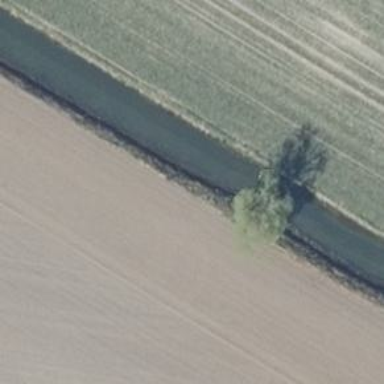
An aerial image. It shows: Broadleaved tree in natural setting.